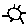
Label: sun